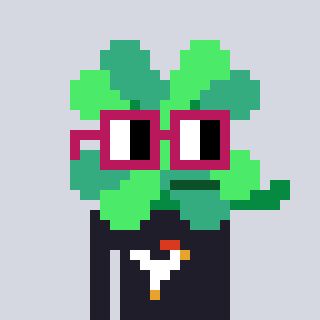
a pixel art character with square dark red glasses, a clover-shaped head and a grayscale-colored body on a cool background